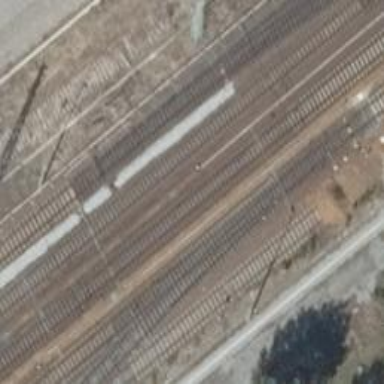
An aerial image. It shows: Railway switch.